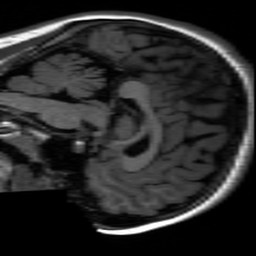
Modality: inplaneT1
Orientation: sagittal
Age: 17
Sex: female
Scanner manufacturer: ge
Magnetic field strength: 3 T
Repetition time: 2.499 s
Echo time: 0.02513 s